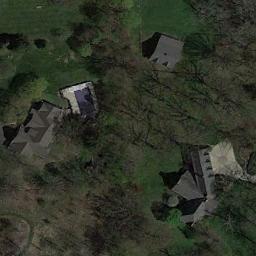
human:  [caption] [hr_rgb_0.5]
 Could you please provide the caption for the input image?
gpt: There are blocks of residential areas between the jungles .

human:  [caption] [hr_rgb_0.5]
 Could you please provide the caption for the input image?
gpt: There are many trees beside the sparse residential .

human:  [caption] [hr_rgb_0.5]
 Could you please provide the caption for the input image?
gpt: There are several houses of various sizes and many green trees in a sparse residential area .

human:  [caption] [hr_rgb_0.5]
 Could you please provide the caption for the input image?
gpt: The sparse residential is on the grass next to some trees and bare land .

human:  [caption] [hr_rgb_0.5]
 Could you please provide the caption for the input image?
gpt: A sparse residential area with some withered trees and several buildings .